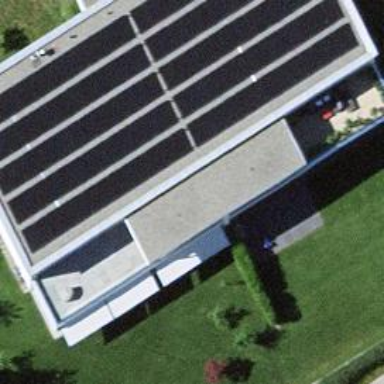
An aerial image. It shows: Solar power generator.